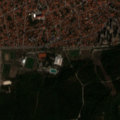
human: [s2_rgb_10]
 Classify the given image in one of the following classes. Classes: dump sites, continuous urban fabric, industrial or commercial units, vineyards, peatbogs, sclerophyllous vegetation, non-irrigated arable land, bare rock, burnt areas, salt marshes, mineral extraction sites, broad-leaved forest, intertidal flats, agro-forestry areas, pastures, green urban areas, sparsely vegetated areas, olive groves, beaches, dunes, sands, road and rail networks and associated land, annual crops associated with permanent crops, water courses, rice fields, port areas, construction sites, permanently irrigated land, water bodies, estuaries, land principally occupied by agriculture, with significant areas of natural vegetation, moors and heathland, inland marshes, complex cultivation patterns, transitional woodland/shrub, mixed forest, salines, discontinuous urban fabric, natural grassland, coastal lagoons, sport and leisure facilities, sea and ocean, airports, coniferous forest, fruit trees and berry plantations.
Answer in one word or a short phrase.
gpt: discontinuous urban fabric, sport and leisure facilities, mixed forest